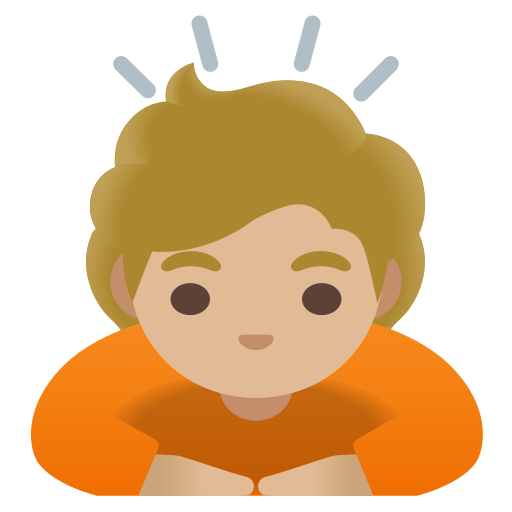
Emoji: 🙇🏼